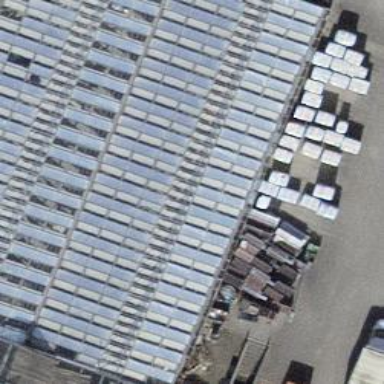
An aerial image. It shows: Greenhouse.